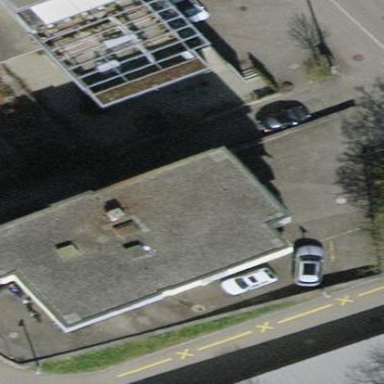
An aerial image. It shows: Flat-roofed apartment building.